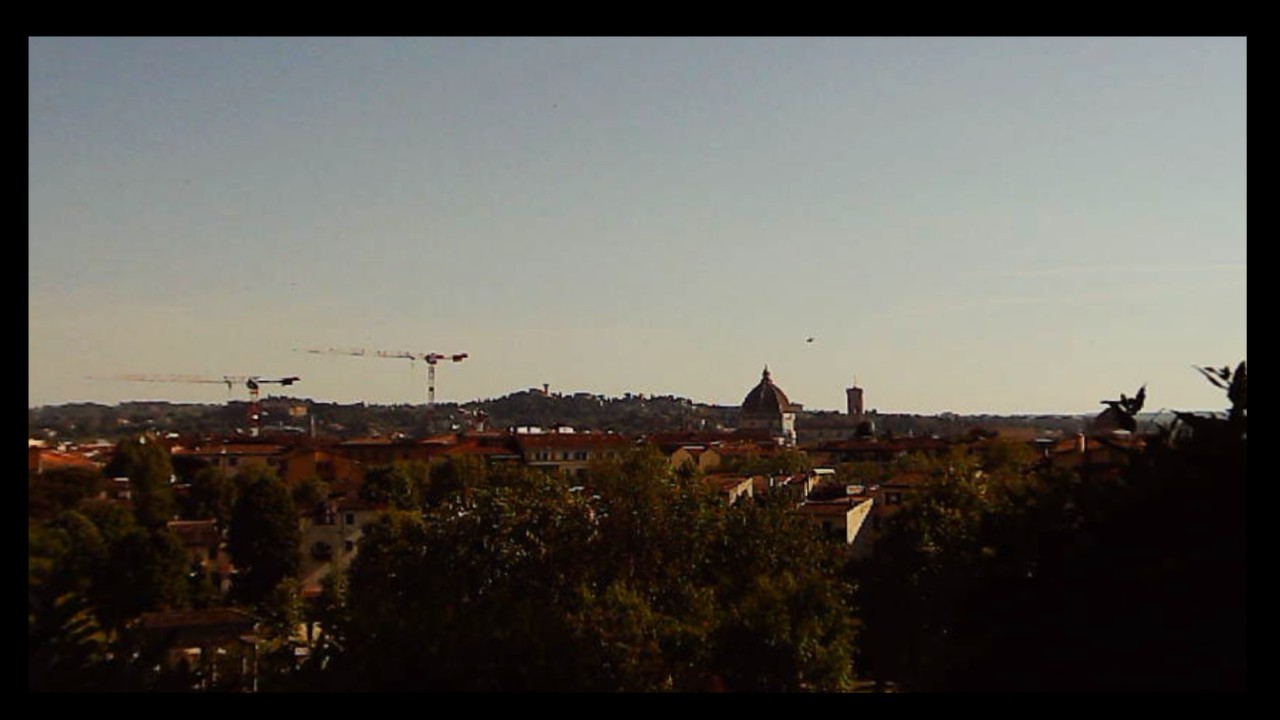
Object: Betafpv air75